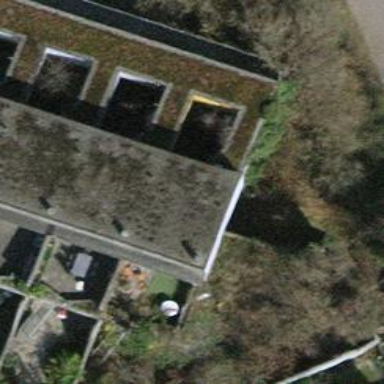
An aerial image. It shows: Terrace building.